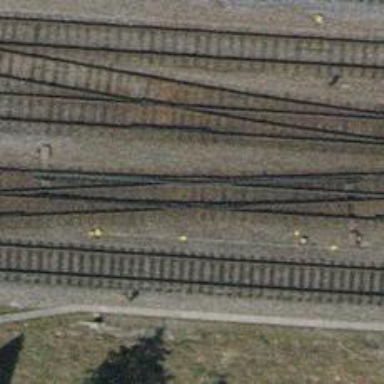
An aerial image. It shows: Electrified rail siding with contact line.